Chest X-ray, PA view. Patient: 67 years old, sex F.
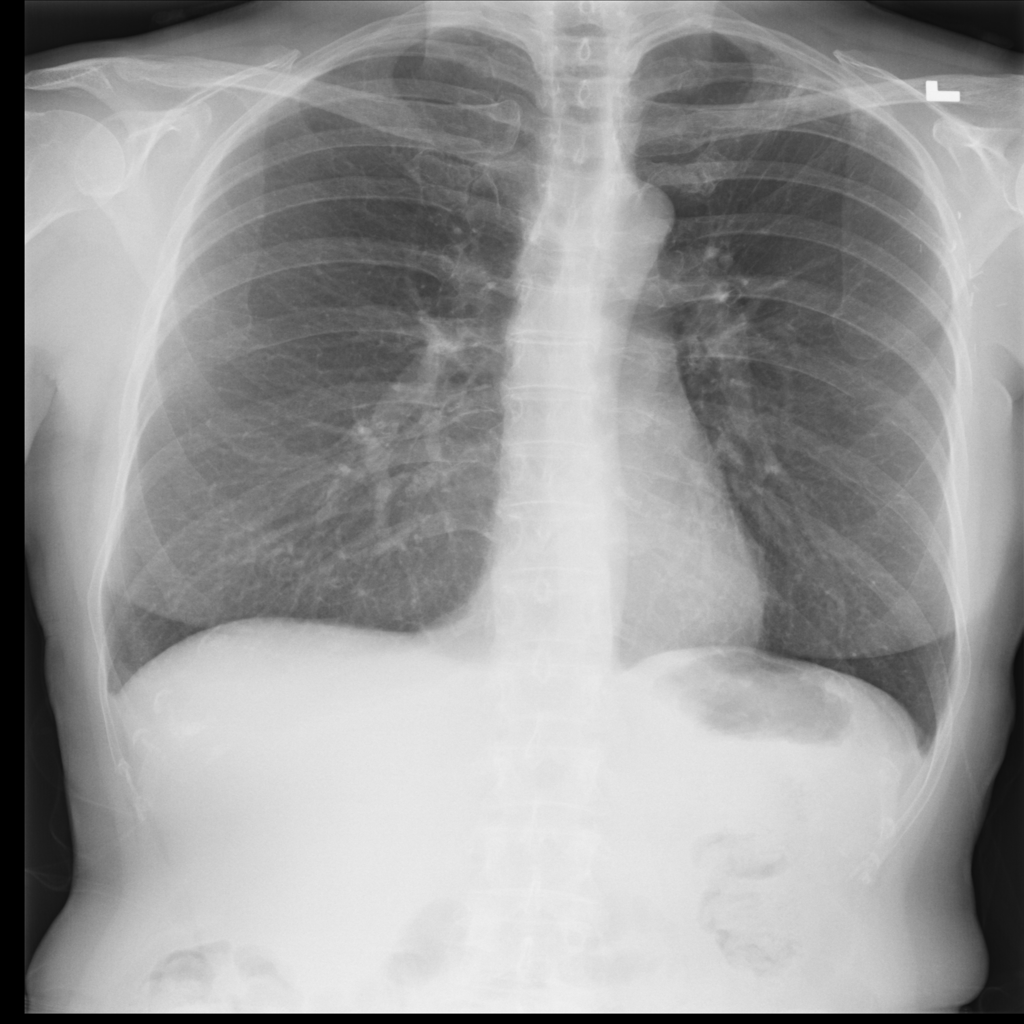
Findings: Fibrosis